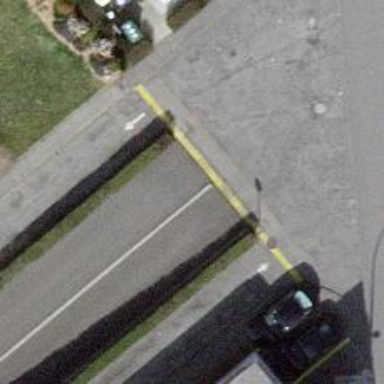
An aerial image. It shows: Asphalt parking aisle road.